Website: apple
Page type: store-pickup
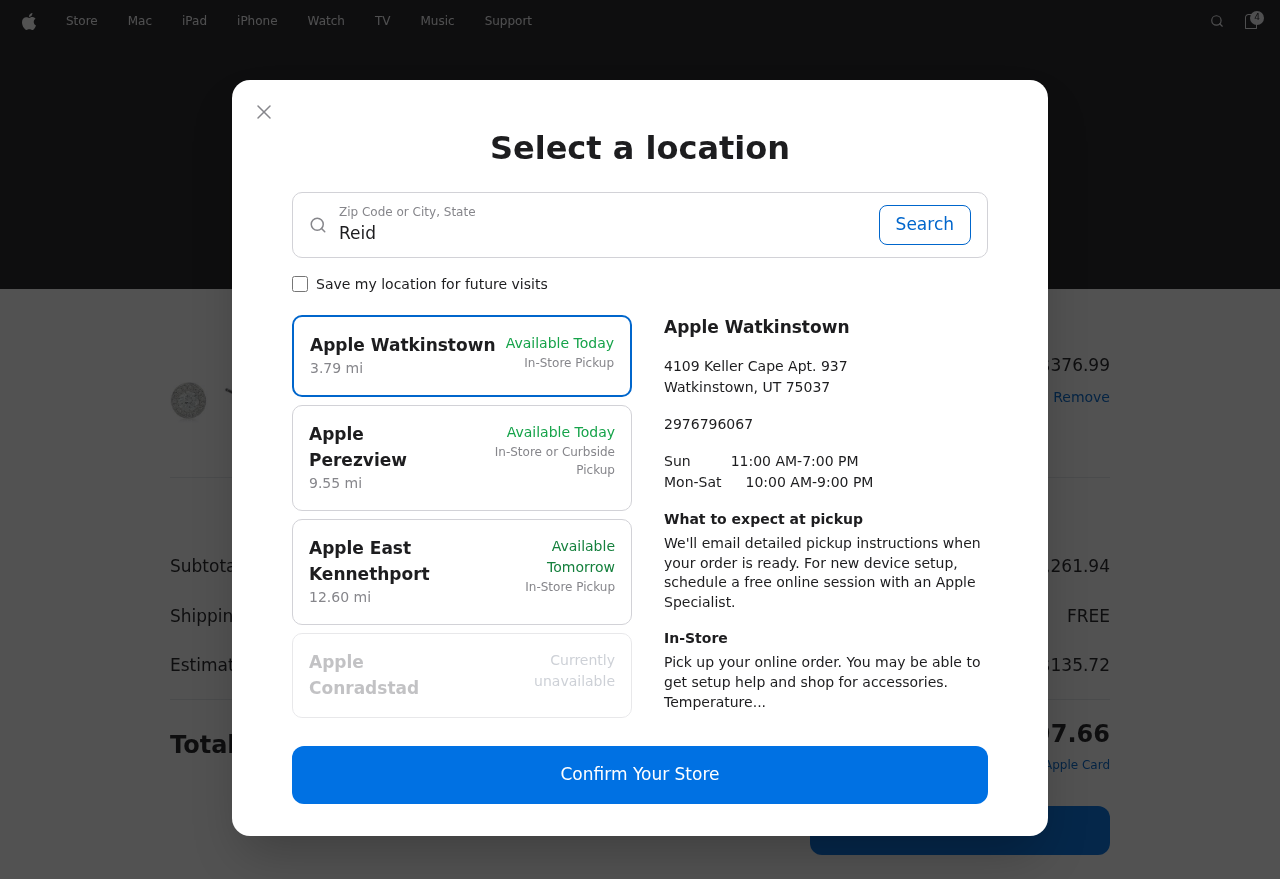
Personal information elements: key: PII_CITY_STATE
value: Reidburgh, UT
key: PII_LOCATION1_CITY
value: Apple Watkinstown
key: PII_LOCATION1_CITY_STATE_ZIP
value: Watkinstown, UT 75037
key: PII_LOCATION1_STREET
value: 4109 Keller Cape Apt. 937
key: PII_LOCATION2_CITY
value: Apple Perezview
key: PII_LOCATION3_CITY
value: Apple East Kennethport
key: PII_LOCATION4_CITY
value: Apple Conradstad
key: PII_PHONE
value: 2976796067
Product elements: key: PRODUCT1_NAME
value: IGI Certified Lab Grown Diamond Classic Halo Stud Earrings in 14k White Gold (1/2 CT.TW., I-J Color,
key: PRODUCT1_PRICE
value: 376.99
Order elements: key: ORDER_NUM_ITEMS
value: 4
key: ORDER_TOTAL
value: $2,397.66
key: ORDER_SUBTOTAL
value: $2,261.94
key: ORDER_SHIPPING_COST
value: FREE
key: ORDER_TAX
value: $135.72
Search elements: key: SEARCH_CITY_STATE
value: Reidburgh, UT